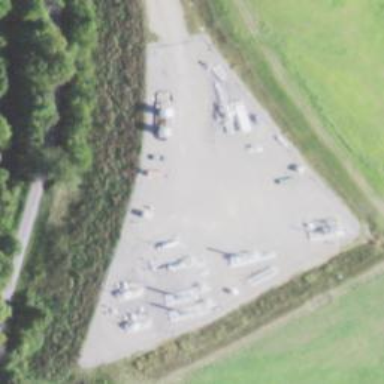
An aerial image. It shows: Storage tank that is man-made.